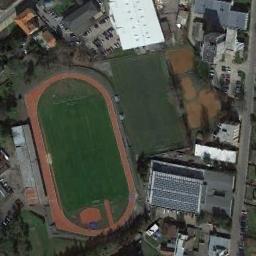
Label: ground_track_field